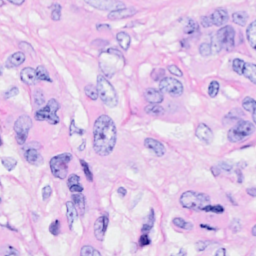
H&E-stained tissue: Breast